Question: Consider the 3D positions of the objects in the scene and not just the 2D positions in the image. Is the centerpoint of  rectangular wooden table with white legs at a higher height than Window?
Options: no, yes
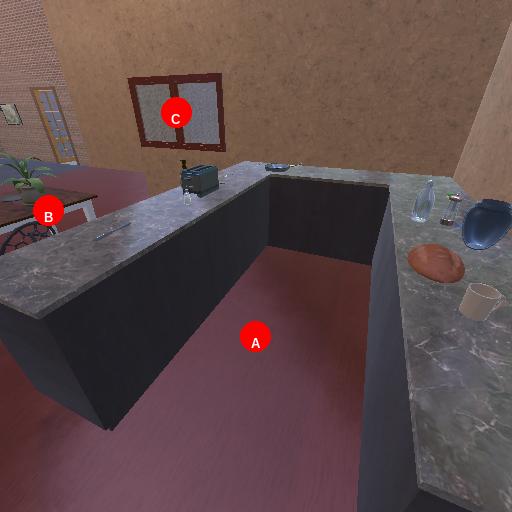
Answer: no